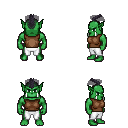
a pixel art fantasy rpg character, male body template, orc, green skin, brown sleeveless shirt, white pants, raven short mohawk hairstyle, four views (front, back, left, right), 2x2 character sprite sheet, small pixel art, hard edges, no anti-aliasing